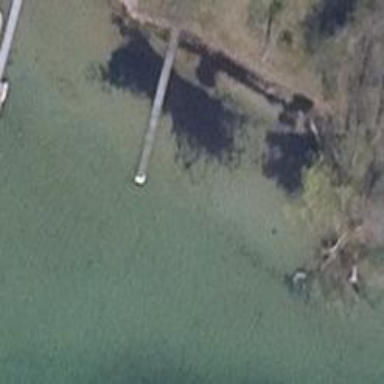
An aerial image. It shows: Man-made pier.